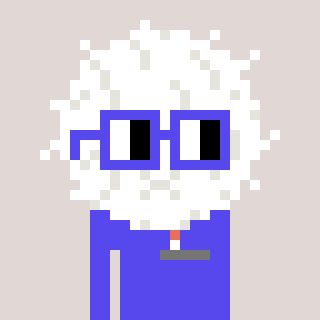
a pixel art character with square blue glasses, a cottonball-shaped head and a computerblue-colored body on a warm background